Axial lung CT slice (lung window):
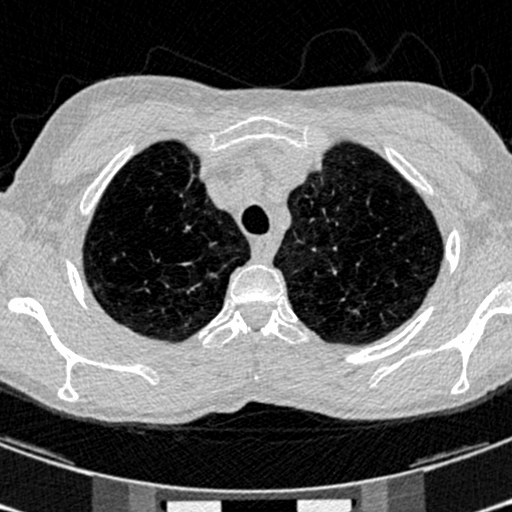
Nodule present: no